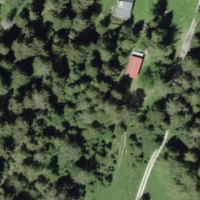
EUNIS habitat code: 43
Species observed at this site:
Dactylorhiza maculata